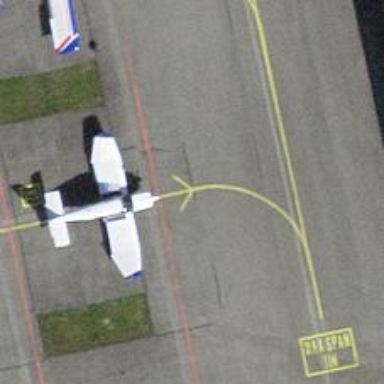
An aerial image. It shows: View of taxiway at the airport.